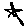
Label: star